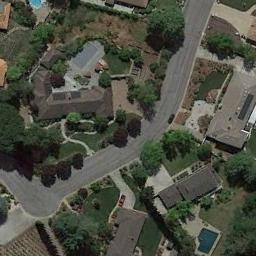
Label: residential